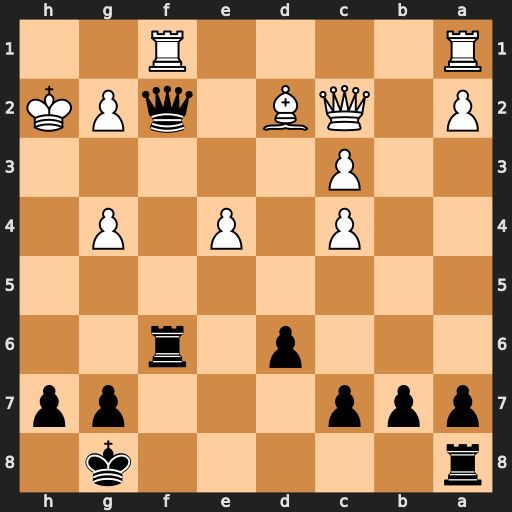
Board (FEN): r5k1/ppp3pp/3p1r2/8/2P1P1P1/2P5/P1QB1qPK/R4R2
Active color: b
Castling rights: -
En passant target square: -
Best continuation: Rh6+ Bxh6 Qxc2